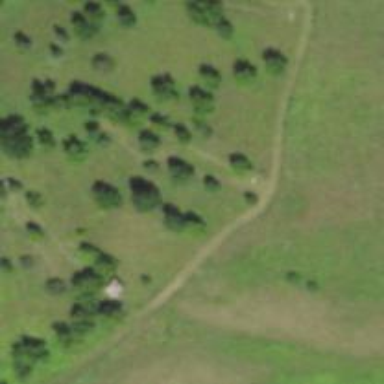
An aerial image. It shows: Path in archery sports area.